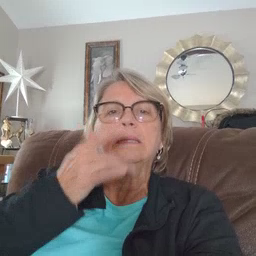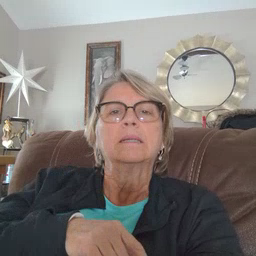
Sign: taste